Question: This is actually my first project where I use PDO.
It worked very well so far but in this particular case I end up with the following content in my database:

The unmodified code I use is this:
'''
<?php
$dbh=new PDO('mysql:host=localhost;dbname=domain-me;port=3306','domain-me','****',array(PDO::MYSQL_ATTR_INIT_COMMAND=>"SET NAMES utf8"));
$sql="
INSERT INTO payments_paypal (
tid ,
txn_id ,
item_number ,
item_name ,
mc_currency ,
mc_gross ,
payment_date ,
payment_status ,
custom ,
payer_email ,
raw_data
)
VALUES (
NULL , ':txn_id', ':item_number', ':item_name', ':mc_currency', ':mc_gross', ':payment_date', ':payment_status', ':custom', ':payer_email', ':raw_data'
);
";
$sth=$dbh->prepare($sql);
$do=$sth->execute(array(':txn_id'=>@$_POST["txn_id"],':item_number'=>$_POST["item_number"],':item_name'=>$_POST["item_name"],':mc_currency'=>$_POST["mc_currency"],':mc_gross'=>$_POST["mc_gross"],':payment_date'=>$_POST["payment_date"],':payment_status'=>$_POST["payment_status"],':custom'=>$_POST["custom"],':payer_email'=>$_POST["payer_email"],':raw_data'=>$_POST["raw_data"],));
?>
'''
edit:
I now did it using the old mysql_function and it works now. However I have this query that works just fine:
'''
$sql = "INSERT INTO users ( puid,refcode,extuid, login,login_proxy, pass, email)
VALUES (:puid,:refcode,:extuid,:login,:login_proxy,:pass,:email);";
$sth = $dbh->prepare($sql);
$do = $sth->execute(
array(
':puid' => $refuser,
':refcode' => crc32(uniqid('')),
':extuid' => md5(uniqid('')),
':login' => $_POST['login'],
':login_proxy' => $_POST['login'],
':pass' => sha1($_POST['pass']),
':email' => $_POST['email'] ,
)
);
'''
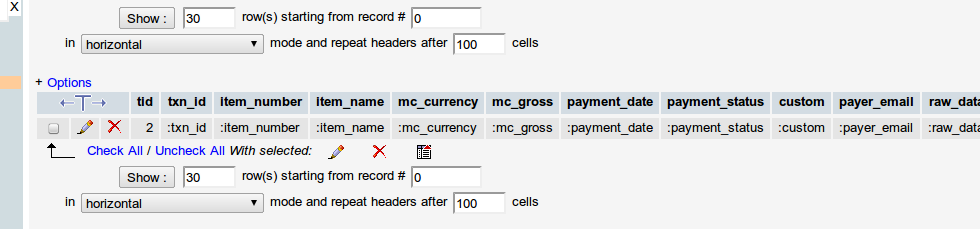
Answer: I believe when doing an INSERT or UPDATE you need to specify the names in the insert values array without the colons. Try this:
'''
<?php
$dbh=new PDO('mysql:host=localhost;dbname=domain-me;port=3306','domain-me','****',array(PDO::MYSQL_ATTR_INIT_COMMAND=>"SET NAMES utf8"));
$sql="
INSERT INTO payments_paypal (
tid ,
txn_id ,
item_number ,
item_name ,
mc_currency ,
mc_gross ,
payment_date ,
payment_status ,
custom ,
payer_email ,
raw_data
)
VALUES (
NULL , ':txn_id', ':item_number', ':item_name', ':mc_currency', ':mc_gross', ':payment_date', ':payment_status', ':custom', ':payer_email', ':raw_data'
);
";
$sth=$dbh->prepare($sql);
$do=$sth->execute(array('txn_id'=>@$_POST["txn_id"],'item_number'=>$_POST["item_number"],'item_name'=>$_POST["item_name"],'mc_currency'=>$_POST["mc_currency"],'mc_gross'=>$_POST["mc_gross"],'payment_date'=>$_POST["payment_date"],'payment_status'=>$_POST["payment_status"],'custom'=>$_POST["custom"],'payer_email'=>$_POST["payer_email"],'raw_data'=>$_POST["raw_data"],));
?>
'''